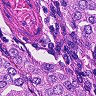
Metastatic tissue present: yes